Question: I am producing an rrd graph and I am facing 2 problems.
Problem 1: The numbers that I am printing they are integers without decimals, although when they are printed decimals appear. It is really confusing. So I looked online on the <URL> and although that I am using the correct syntax and I am not applying any calculations I still do get floating values instead of integers.
According to the official website: '%s place this after %le, %lf or %lg. This will be replaced by the appropriate SI magnitude unit and the value will be scaled accordingly (123456 -> 123.456 k).'
I have attached a photo as sample of the output. I have also provide a working example code so if anyone understands the RRD's can view possible the error.
Problem 2: I was trying to add on my graph the 'VRULE:time#color[:legend][:dashes[=on_s[,off_s[,on_s,off_s]...]][:dash-offset=offset]]' function and based on the online instructions I can supply the time. Since my graph is shifting I was planning to do time (value) - 1800 sec. I wanted to place a vertical line in the middle of the graph so I could view approximately an average on 30 minutes values. When I am applying such a format I get this error:
'<b>Graph error: </b>parameter '<PHONE>' does not represent time in line VRULE:<PHONE>#0000CD:Half way values'
When I remove the subtraction everything work fine. Is there a way to produce this line in the middle of my graph?
'''
<?php
$file = "snmp";
$rrdFile = dirname(__FILE__) . "/".$file.".rrd";
$in = "losses";
$png = "/home/linux/Desktop/";
$in_min = "vdef_in_min";
$in_max = "vdef_in_max";
$in_lst = "vdef_in_lst";
$in_av = "vdef_in_av";
$title = "Losses RRD::Graph";
$output = array("1h","1d");
$step = 5;
$heartbeat = 2 * $step;
while (1) {
sleep (1);
$options = array(
"--start","now -15s",
"--step", "".$step."",
"DS:".$in.":GAUGE:".$heartbeat.":0:U",
"RRA:LAST:0.5:1:3600",
"RRA:MIN:0.5:1:3600",
"RRA:MAX:0.5:1:3600",
"RRA:AVERAGE:0.5:6:600",
"RRA:LAST:0.5:300:288",
"RRA:MIN:0.5:300:288",
"RRA:MAX:0.5:300:288'",
"RRA:AVERAGE:0.5:600:144"
);
if ( !isset( $create ) ) {
$create = rrd_create(
"".$rrdFile."",
$options
);
if ( $create === FALSE ) {
echo "Creation error: ".rrd_error()."
";
}
}
$t = time();
$losses = rand(0, 150);
$update = rrd_update(
"".$rrdFile."",
array(
"".$t.":".$losses.""
)
);
if ($update === FALSE) {
echo "Update error: ".rrd_error()."
";
}
date_default_timezone_set('Europe/Stockholm');
$timezone = new DateTime(NULL, new DateTimeZone('Europe/Stockholm'));
$date = date('l jS \of F Y h\:i\:s A' , $timezone->format('U'));
$comment = "RRD last updated:".$date;
$comment = str_replace( ":", "\:", $comment );
$graph = "Graph last updated:".$date;
$graph = str_replace( ":", "\:", $graph );
foreach ($output as $test) {
$final = array(
"--start","end - ".$test."",
"--end", "".$t."",
"--title=".$file." RRD::Graph with - ".$test." Periods",
"--vertical-label=Bytes(s)/sec",
"--right-axis-label=latency(ms)",
"--alt-y-grid", "--rigid",
"--width", "800", "--height", "500",
"--lower-limit=0",
"--no-gridfit",
"--slope-mode",
"DEF:".$in."_def=".$file.".rrd:".$in.":LAST",
"CDEF:inbytes=".$in."_def",
"VDEF:".$in_lst."=inbytes,LAST",
"VDEF:".$in_min."=inbytes,MINIMUM",
"VDEF:".$in_max."=inbytes,MAXIMUM",
"VDEF:".$in_av."=inbytes,AVERAGE",
"COMMENT:\n",
"LINE2:".$in."_def#FF0000:".$in."",
"GPRINT:".$in_min.": Minimum\:%6.2lf %S",
"GPRINT:".$in_max.":Maximum\:%6.2lf %S",
"GPRINT:".$in_lst.":Last\:%6.2lf %s",
"GPRINT:".$in_av.":Average\:%6.2lf %s",
"COMMENT:\n",
"VRULE:".$t."#0000CD:Half way values",
"COMMENT:\n",
"HRULE:50#FFFF00:Maximum value",
"COMMENT:\n",
"COMMENT: ",
"COMMENT:\n",
"COMMENT:".$comment."\r",
"COMMENT:".$graph."\r"
);
$outputPngFile = rrd_graph(
"".$png."".$test.".png",
$final
);
if ($outputPngFile === FALSE) {
echo "<b>Graph error: </b>".rrd_error()."
";
}
}
$debug = rrd_lastupdate (
"".$rrdFile.""
);
if ($debug === FALSE) {
echo "<b>Graph result error: </b>".rrd_error()."
";
}
var_dump ($debug);
}
?>
'''
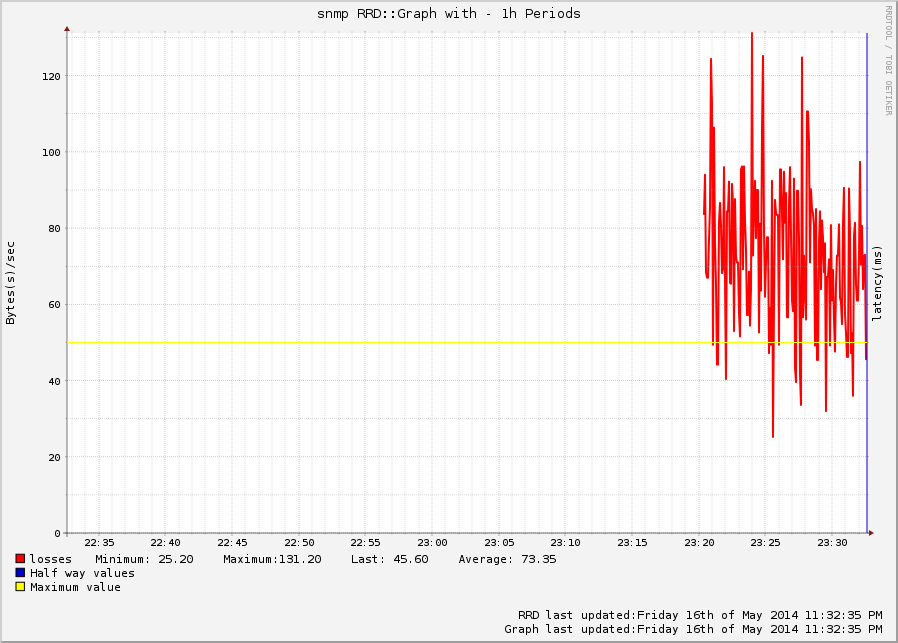
Answer: The answer to your first problem is almost certainly Data Normalisation. Since you are not updating the RRD precisely on the Step boundary every time, the submitted data values are normalised to a step boundary, resulting in the decimal values. To understand this, read <URL> on the subject.
Your second problem is that you simply cannot use the VRULE declaration in that way. The first parameter to VRULE may be either a number or a VDEF variable, but it cannot be a formula. Therefore, 'VRULE:<PHONE>#0000CD:Foo' is fine, as is 'VRULE:vdefname#FF00FF:Bar'. However you may not use 'VRULE:123456-123#0000CD:No'. Do the calculation before, like this:
'''
"VRULE:".($t-1800)."#0000CD:Half way values",
'''
... and this should result in a valid syntax.